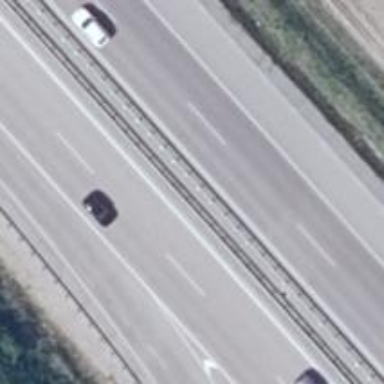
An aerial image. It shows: Asphalt motorway.